Question: consider the following graphs:

All graphs represent measurements of a surface, but taken in different directions.
I would like to compute how much the blue graph(s) are shifted to the right compared to the red graph(s).
Is there a built-in function in MATLAB to achieve this? If not, how else could one approximate the "phase" shift?
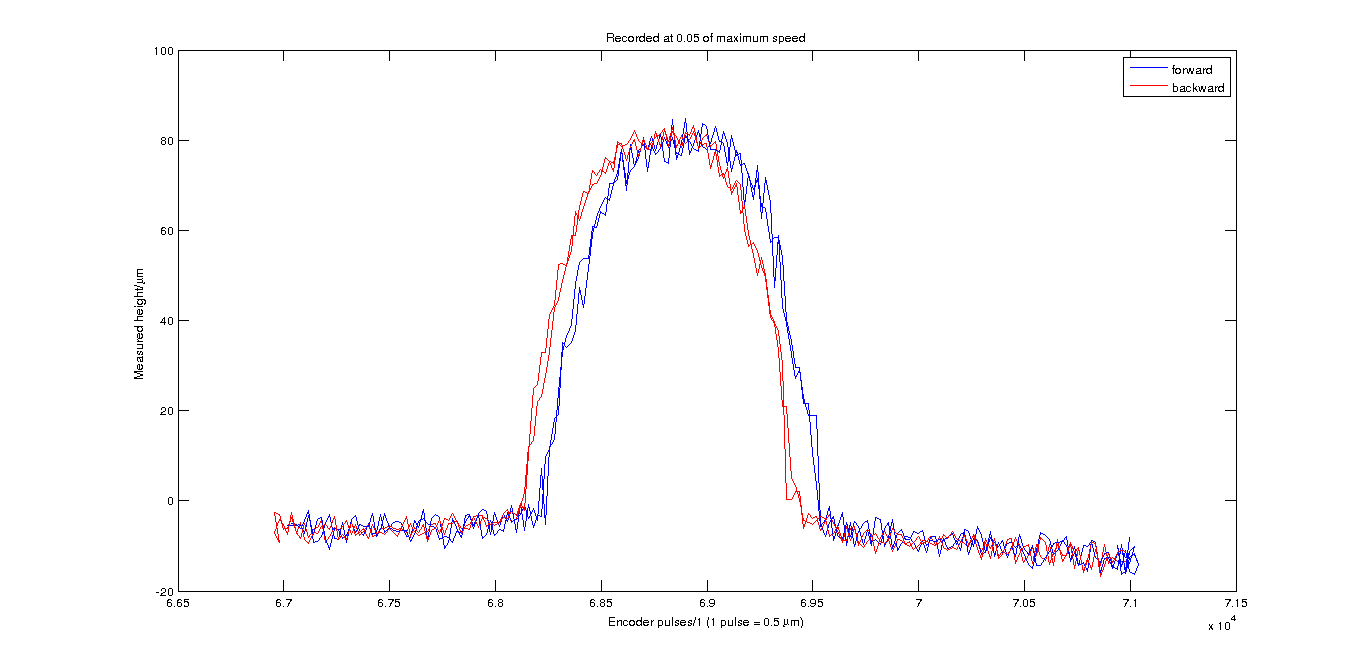
Answer: You can use 'xcorr' for a quick and dirty solution, presuming that the shifts are not too large and the sampling is equal:
'''
[c lags] = xcorr(red,blue);
'''
'c' is the actual correlations. 'lags' is the shifts made to the 'blue' input before correlating it with 'red'.
Therefore, 'lags(c==max(c))' should tell you how much to shift 'blue' to get the best match with 'red'.